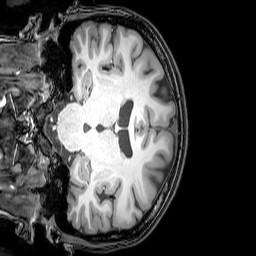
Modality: T1w
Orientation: coronal
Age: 23
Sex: female
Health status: healthy
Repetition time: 0.081 s
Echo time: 0.037 s